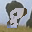
Label: 8